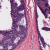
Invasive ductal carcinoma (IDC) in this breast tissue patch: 0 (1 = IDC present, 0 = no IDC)